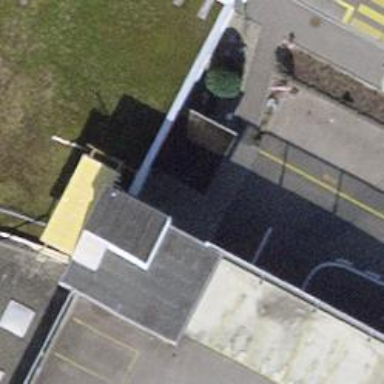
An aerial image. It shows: Parking entrance.